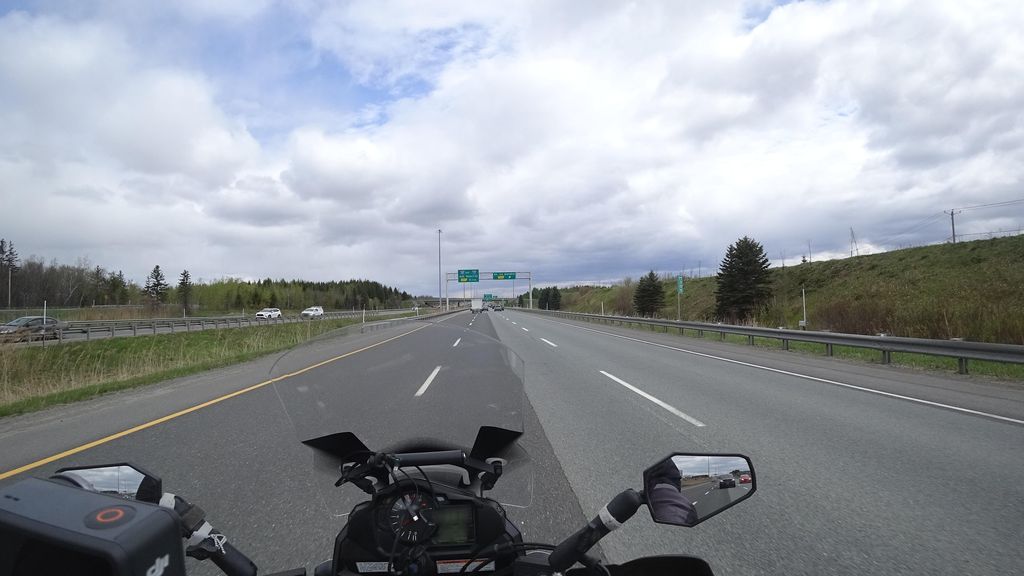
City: quebec_city